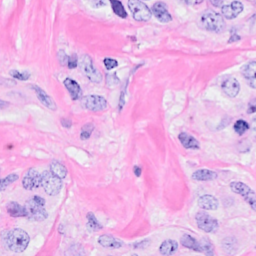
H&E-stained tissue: Breast